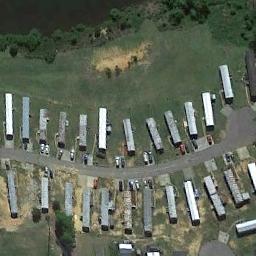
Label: mobile_home_park